Field crop: tomato
Growth stage: 1
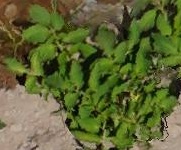
Species: tomato